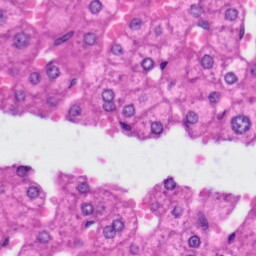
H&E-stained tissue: Liver